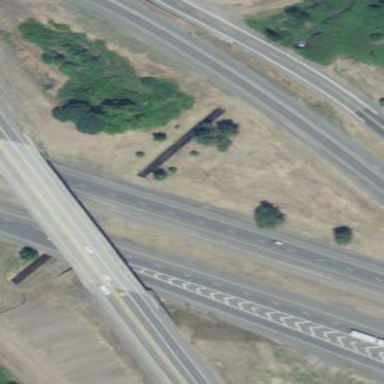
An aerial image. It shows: Beam bridge structure.